Как показано на рисунке, тонкий луч света падает из воздуха на верхнюю грань прозрачной плоскопараллельной пластинки под углом $i$, проходит через неё и выходит в воздух снизу пластинки после преломления. Луч состоит из двух монохроматических волн 1 и 2 разных частот. Показатель преломления пластинки для на этих частотах равен $n_1$ и $n_2$ соответственно, причём известно, что $n_1>n_2$.
Проанализируйте в общем виде, свет какой из двух частот в различных возможных случаях пройдёт через пластинку быстрее.
Проанализируйте, свет какой из двух частот в различных возможных случаях пройдёт через пластинку быстрее, при значениях $n_1=1.55$, $n_2=1.52$.
Проанализируйте, свет какой из двух частот в различных возможных случаях пройдёт через пластинку быстрее, при значениях $n_1=1.40$, $n_2=1.38$.
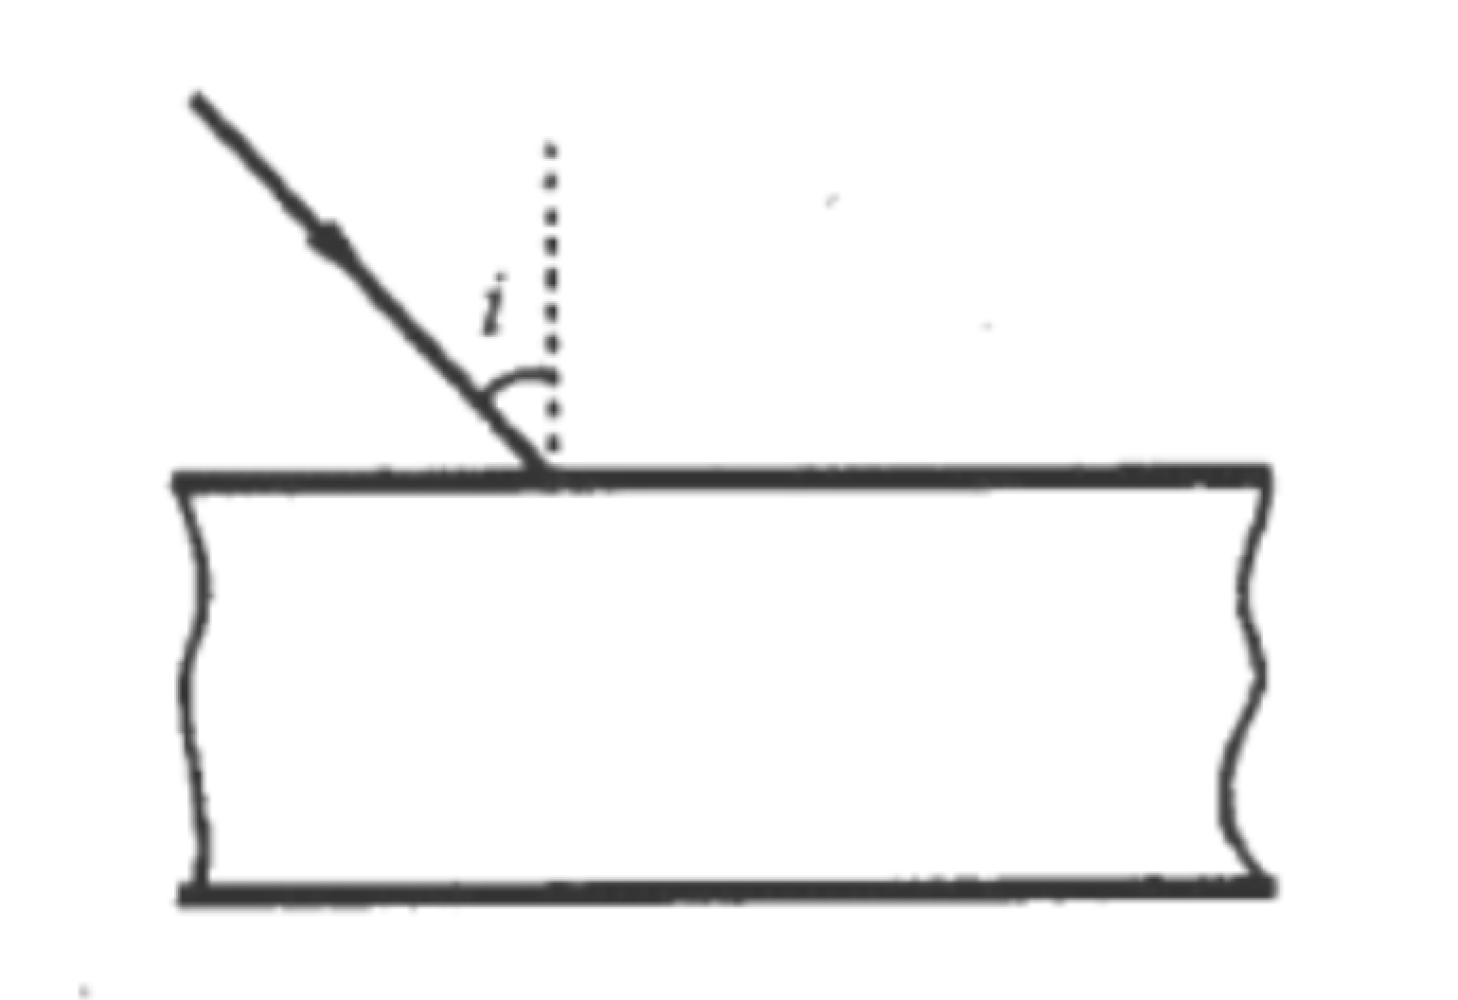
Проанализируйте в общем виде, свет какой из двух частот в различных возможных случаях пройдёт через пластинку быстрее.
Ответ: Свет частоты 1 пройдёт через пластинку быстрее при условии$$\sin{i} > \frac{n_1n_2}{\sqrt{n_1^2+n_2^2}},$$свет частоты 2 пройдёт через пластинку быстрее при условии$$\sin{i} < \frac{n_1n_2}{\sqrt{n_1^2+n_2^2}},$$свет обеих частот пройдёт через пластинку за одинаковое время при$$\sin{i} = \frac{n_1n_2}{\sqrt{n_1^2+n_2^2}}.$$

Проанализируйте, свет какой из двух частот в различных возможных случаях пройдёт через пластинку быстрее, при значениях $n_1=1.55$, $n_2=1.52$.
Ответ: Свет частоты 2 пройдёт через пластинку быстрее при любых значениях угла $i$.

Проанализируйте, свет какой из двух частот в различных возможных случаях пройдёт через пластинку быстрее, при значениях $n_1=1.40$, $n_2=1.38$.
Ответ: Свет частоты 1 пройдёт через пластинку быстрее при$$79.4^{\circ} < i < 90^{\circ},$$свет частоты 1 пройдёт через пластинку быстрее при$$0^{\circ} < i < 79.4^{\circ},$$свет обеих частот пройдёт через пластинку за одинаковое время при$$i=79.4^{\circ}.$$
Темы:
T, Оптика, Геометрическая оптика, Преломление, Китайские